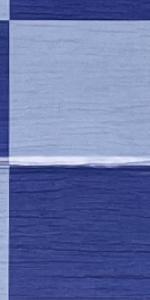
Label: Empty